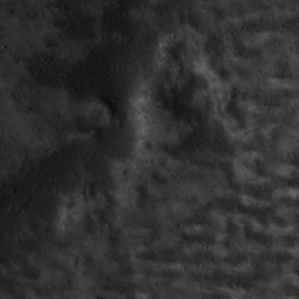
Label: non_frost